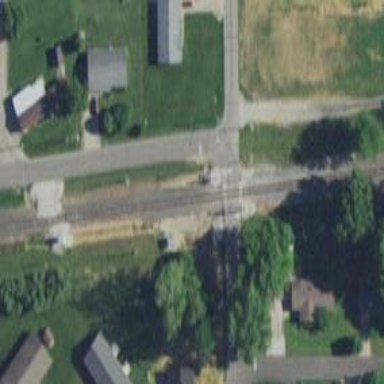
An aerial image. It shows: Railway level crossing.